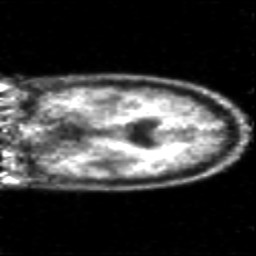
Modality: PET
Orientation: coronal
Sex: female
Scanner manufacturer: siemens